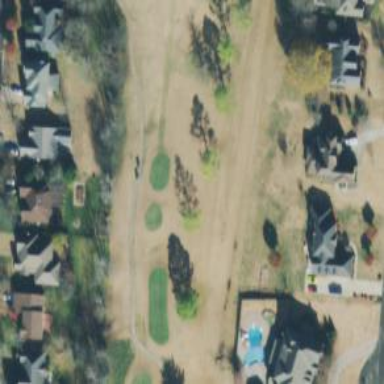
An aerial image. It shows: Path designated for golf carts.